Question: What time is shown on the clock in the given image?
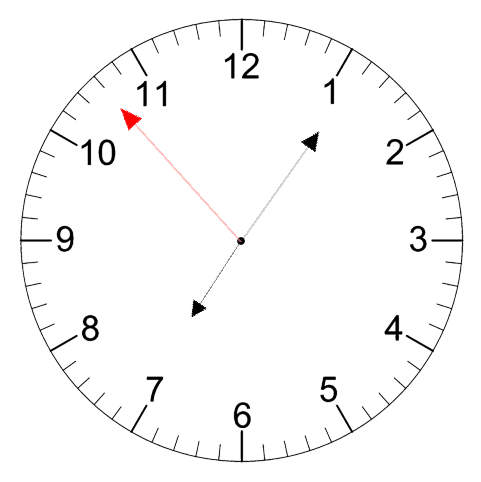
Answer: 07:05:53